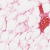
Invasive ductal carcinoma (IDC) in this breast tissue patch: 0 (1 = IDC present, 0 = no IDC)